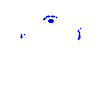
Particle: kaon